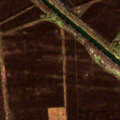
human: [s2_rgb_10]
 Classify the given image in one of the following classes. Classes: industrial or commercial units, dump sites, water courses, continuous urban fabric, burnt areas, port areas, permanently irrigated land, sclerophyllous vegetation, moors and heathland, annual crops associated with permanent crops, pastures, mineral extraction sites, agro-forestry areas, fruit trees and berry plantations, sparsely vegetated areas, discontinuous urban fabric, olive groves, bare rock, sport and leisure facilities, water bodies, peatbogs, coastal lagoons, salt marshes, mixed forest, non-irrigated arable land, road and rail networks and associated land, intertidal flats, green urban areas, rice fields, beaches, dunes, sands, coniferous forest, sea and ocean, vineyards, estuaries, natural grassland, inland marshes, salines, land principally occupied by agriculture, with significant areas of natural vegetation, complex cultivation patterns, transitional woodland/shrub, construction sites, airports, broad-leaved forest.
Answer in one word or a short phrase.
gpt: non-irrigated arable land, water courses